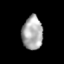
Tissue: lung
Cell type: Others
Senescence score: 0.169
Nuclear area (px): 680
Mean DAPI intensity: 167.996